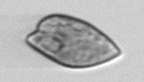
Label: Prorocentrum_dentatum